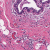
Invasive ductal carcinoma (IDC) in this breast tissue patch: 0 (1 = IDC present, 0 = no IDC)